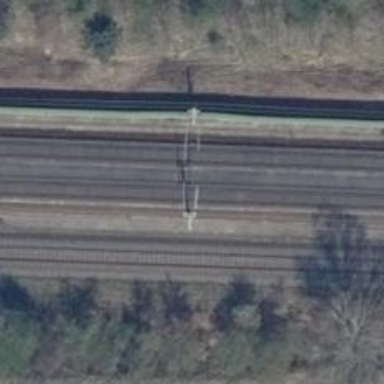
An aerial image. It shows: Railway milestone with catenary mast.